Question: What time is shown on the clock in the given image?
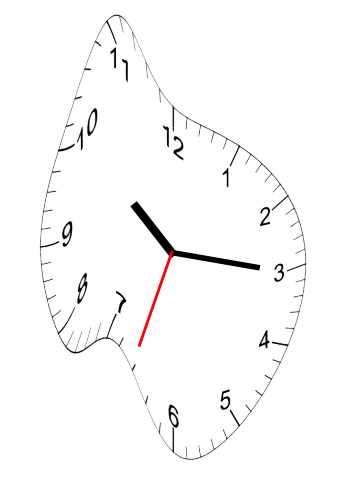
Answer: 10:15:33